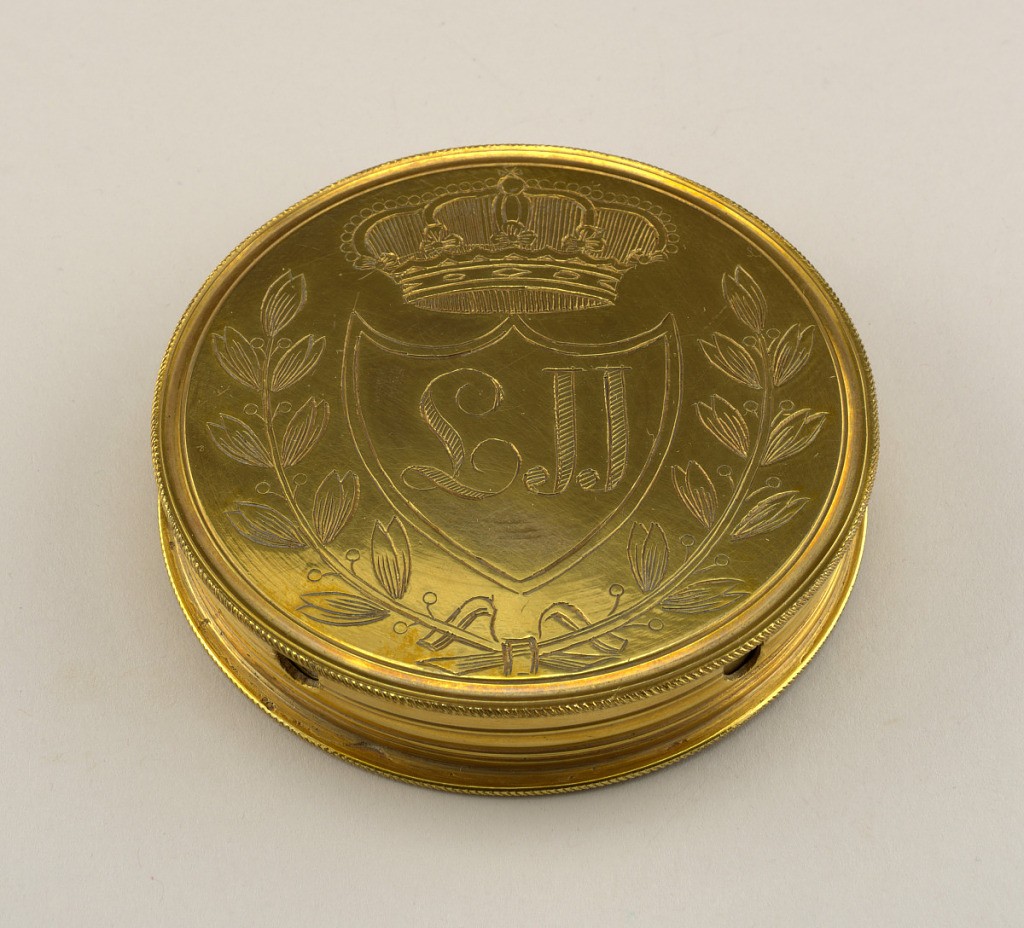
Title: Skippet and cover with seal of Leopold II
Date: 1790–92
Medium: Brass and seal wax
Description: a) Circular box with four holes on sides for cards. On bottom, engraved shield with LII , crowned. Inside the Great Seal of the Austro-Hungarian Empire, surrounded by legends.
b) Cover, with four indentations on sides. Top engraved with Leopold II's arms.